Question: I am working on a PowerShell script to add User DSN in ODBC. At this stage, I am able to add the Name, Platform, DSN type etc. But, I am stuck at enabling TCP/IP protocol under the Network tab and passing values to it.
My current script is,
'''
Add-OdbcDsn -Name SQL -Platform "32-bit" -DriverName "Microsoft Access Driver (*.mdb)" -DsnType "User" -SetPropertyValue @("Servername=SQLServer", "UserID=SQLUser")
'''
Could someone please guide me?
Thank you.

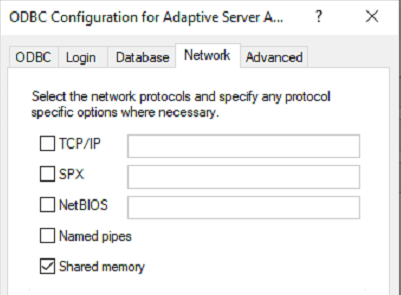
Answer: Solved it by using parameter "CommLinks".
So, the update script is
'''
Add-OdbcDsn -Name SQL -Platform "32-bit" -DriverName "Microsoft Access Driver (*.mdb)" -DsnType "User" -SetPropertyValue @("Servername=SQLServer", "UserID=SQLUser", "CommLinks=SharedMemory,TCPIP{dobroadcast=no}")
'''